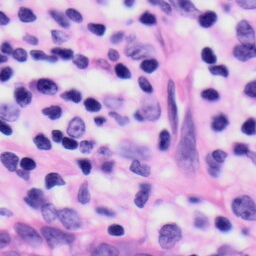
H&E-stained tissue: Skin